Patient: sex M, age 80
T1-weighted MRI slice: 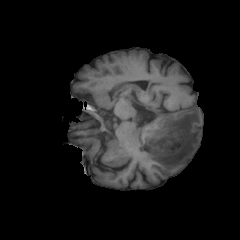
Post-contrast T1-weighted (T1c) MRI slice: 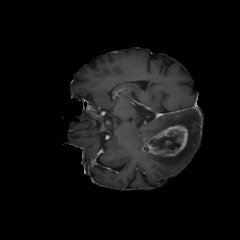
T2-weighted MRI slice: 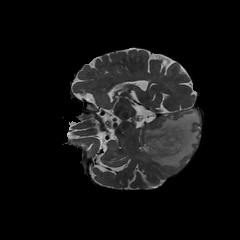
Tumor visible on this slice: yes
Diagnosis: Glioblastoma, IDH-wildtype
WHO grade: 4